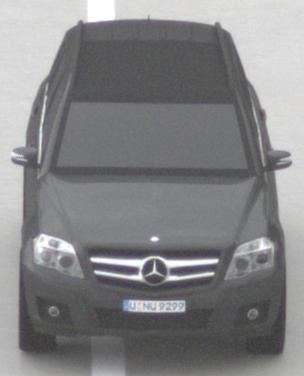
Make: Mercedes-Benz
Model: GLK 280
Detailed model: GLK-Class (204)
Model produced from: 2008/10
Model produced until: 2009/04
Doors: 5
Color: gray
Road condition: dry road
Daytime: midday
Contrast: low contrast